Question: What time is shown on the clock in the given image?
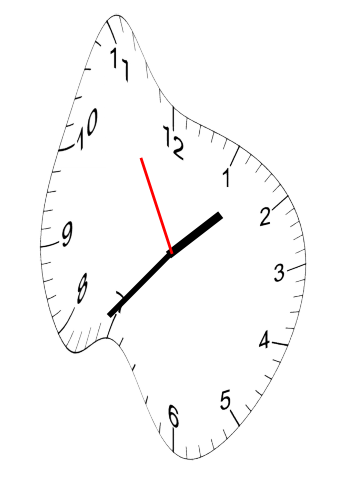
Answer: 01:36:55